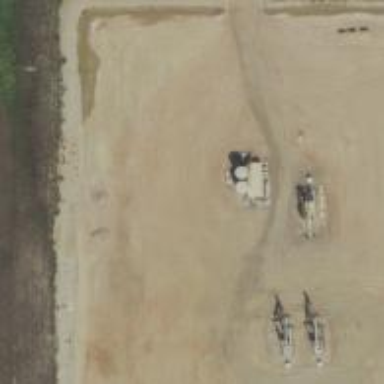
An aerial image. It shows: Storage tank with man-made structure.